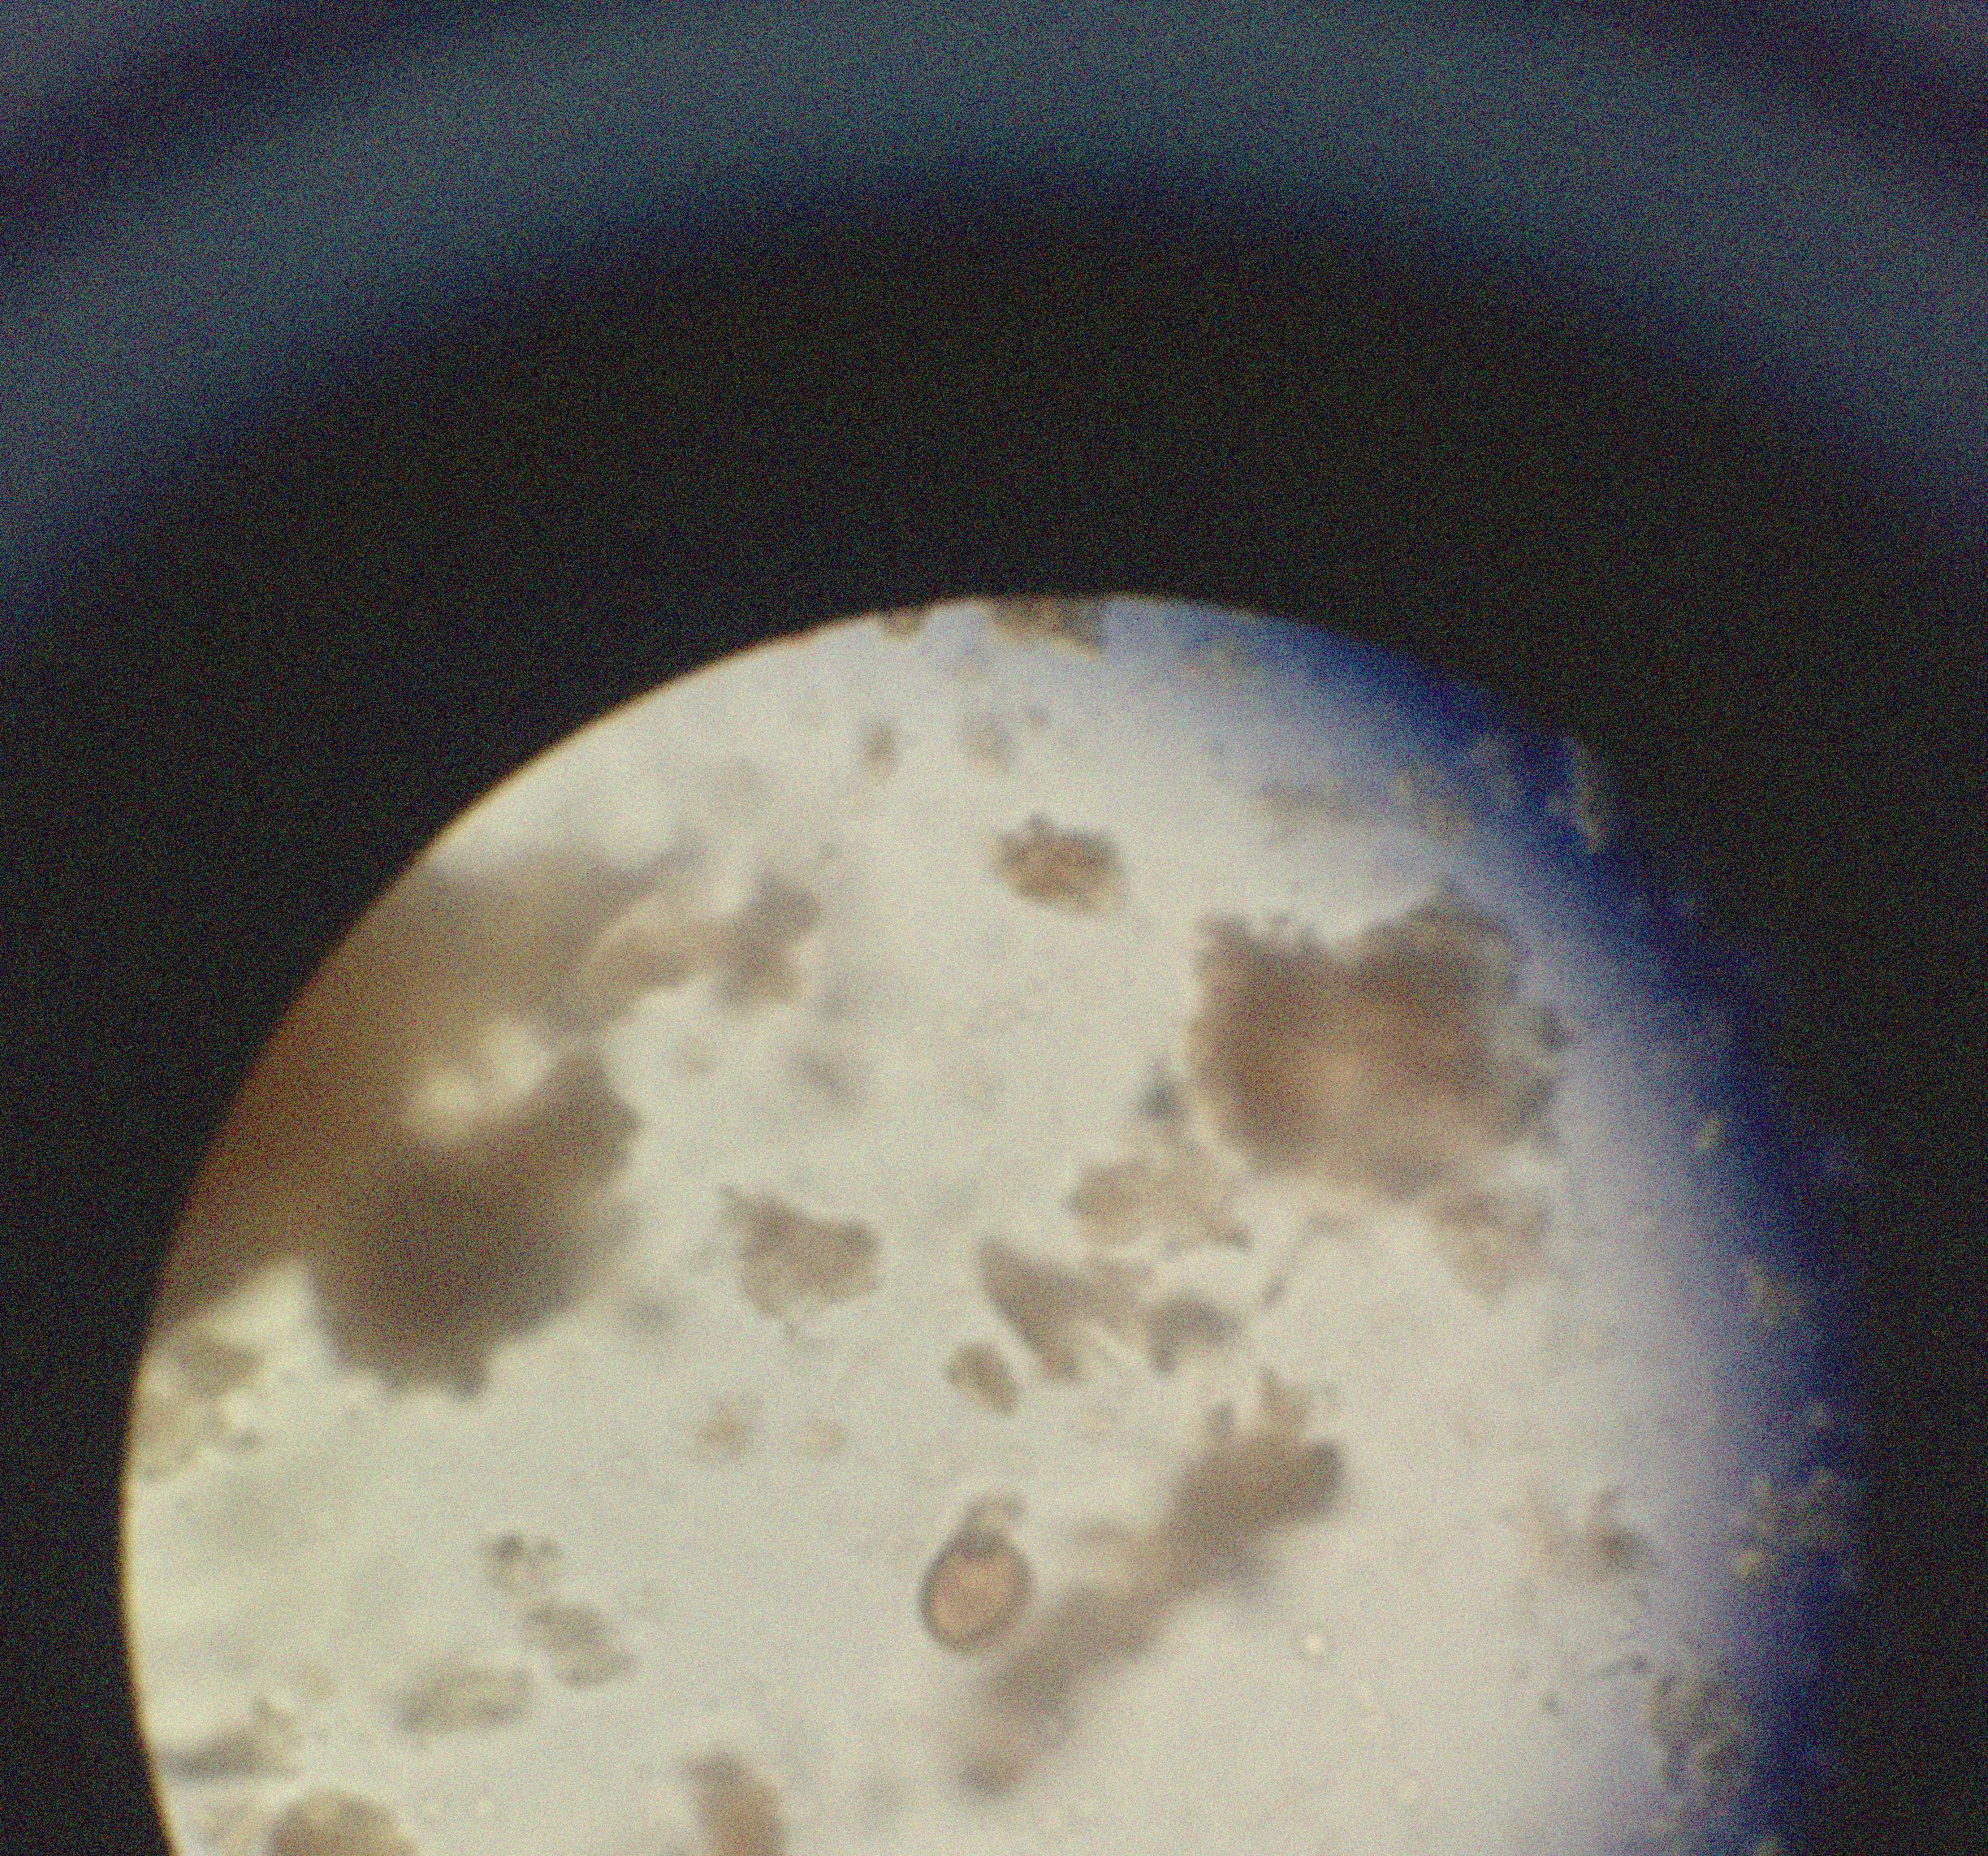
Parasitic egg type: Taenia spp. egg